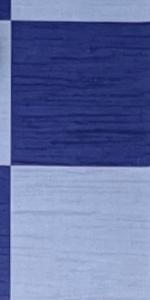
Label: Empty